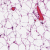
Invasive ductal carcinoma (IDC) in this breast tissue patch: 0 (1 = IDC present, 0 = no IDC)